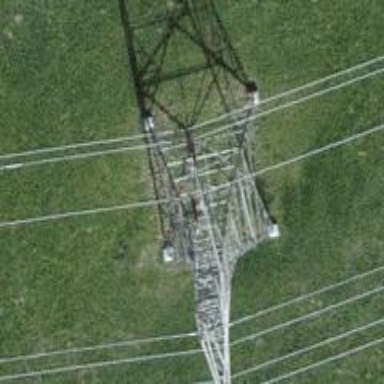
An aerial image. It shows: Power tower.